Field crop: maize
Growth stage: 2
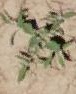
Species: atriplex